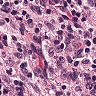
Metastatic tissue present: no